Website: slack
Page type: billing-address
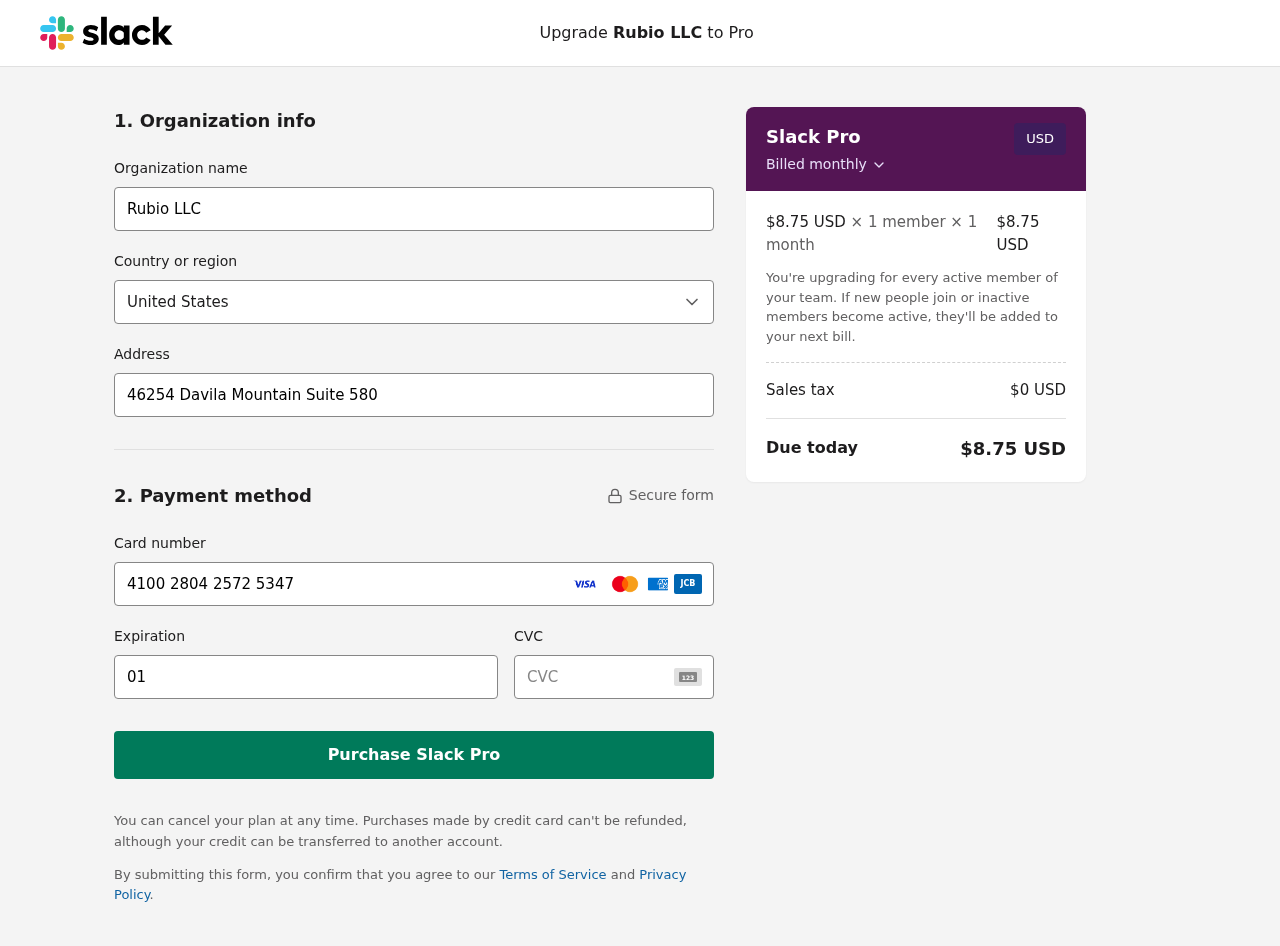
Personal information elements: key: PII_CARD_CVV
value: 318
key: PII_CARD_EXPIRY
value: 01/30
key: PII_CARD_NUMBER
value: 4100 2804 2572 5347
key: PII_COMPANY
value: Rubio LLC
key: PII_COUNTRY
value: United States
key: PII_STREET
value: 46254 Davila Mountain Suite 580
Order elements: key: ORDER_PRICE_PER_MEMBER
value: $8.75 USD
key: ORDER_MEMBER_COUNT
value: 1
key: ORDER_MONTH_COUNT
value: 1
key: ORDER_SUBTOTAL
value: $8.75 USD
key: ORDER_TAX
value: $0
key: ORDER_TOTAL
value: $8.75 USD